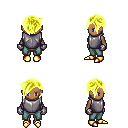
a pixel art fantasy rpg character, female body template, human, dark skin, steel chest armor, teal pants, gold pixie cut hairstyle, metal gloves, gold boots, four views (front, back, left, right), 2x2 character sprite sheet, small pixel art, hard edges, no anti-aliasing